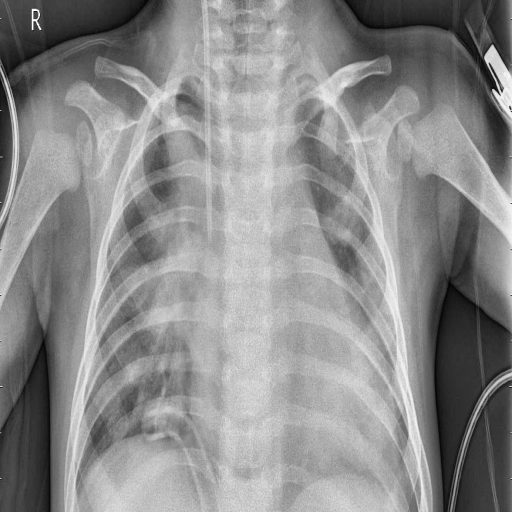
Finding: PNEUMONIA